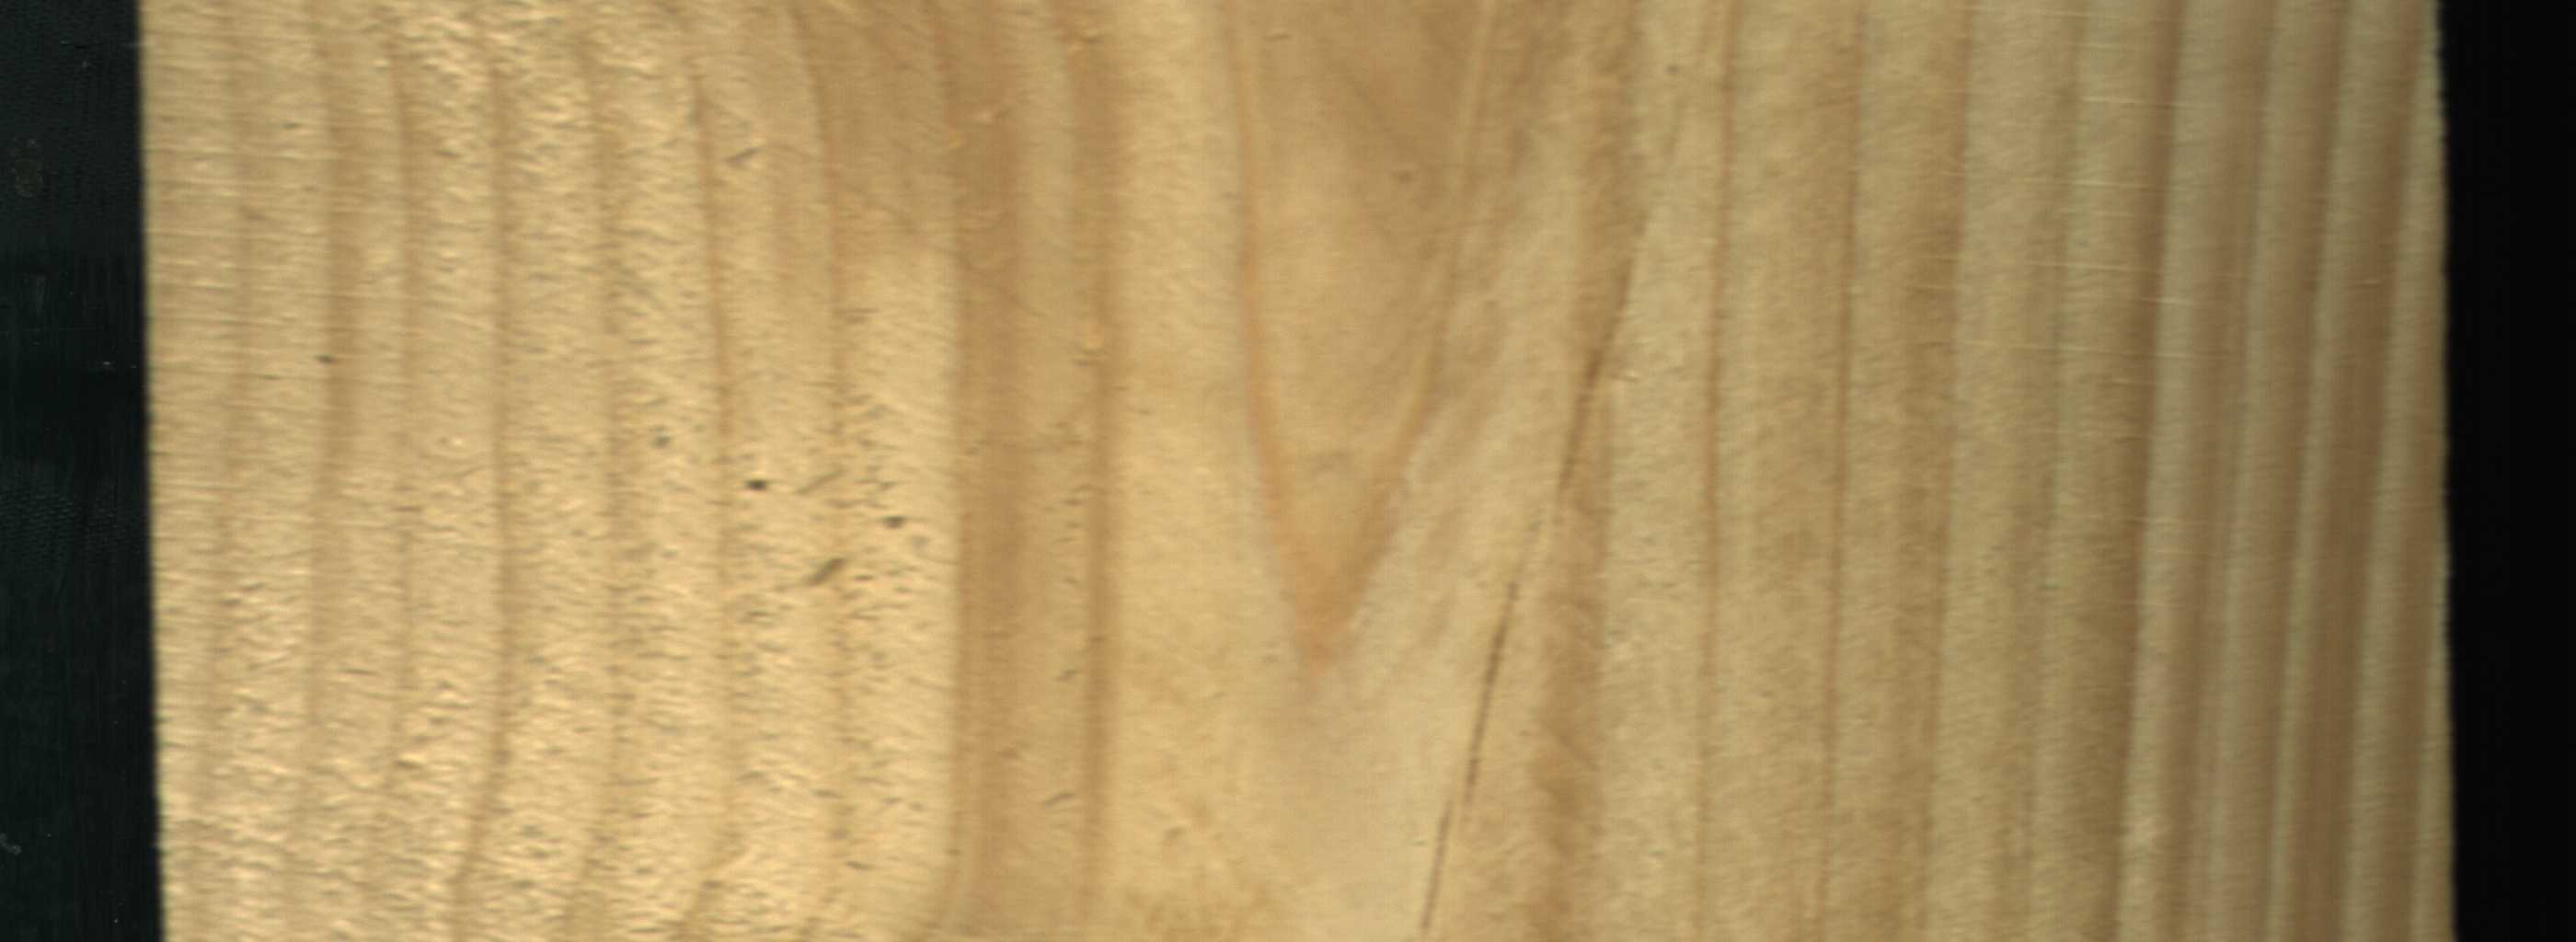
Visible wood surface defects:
Crack